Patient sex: M
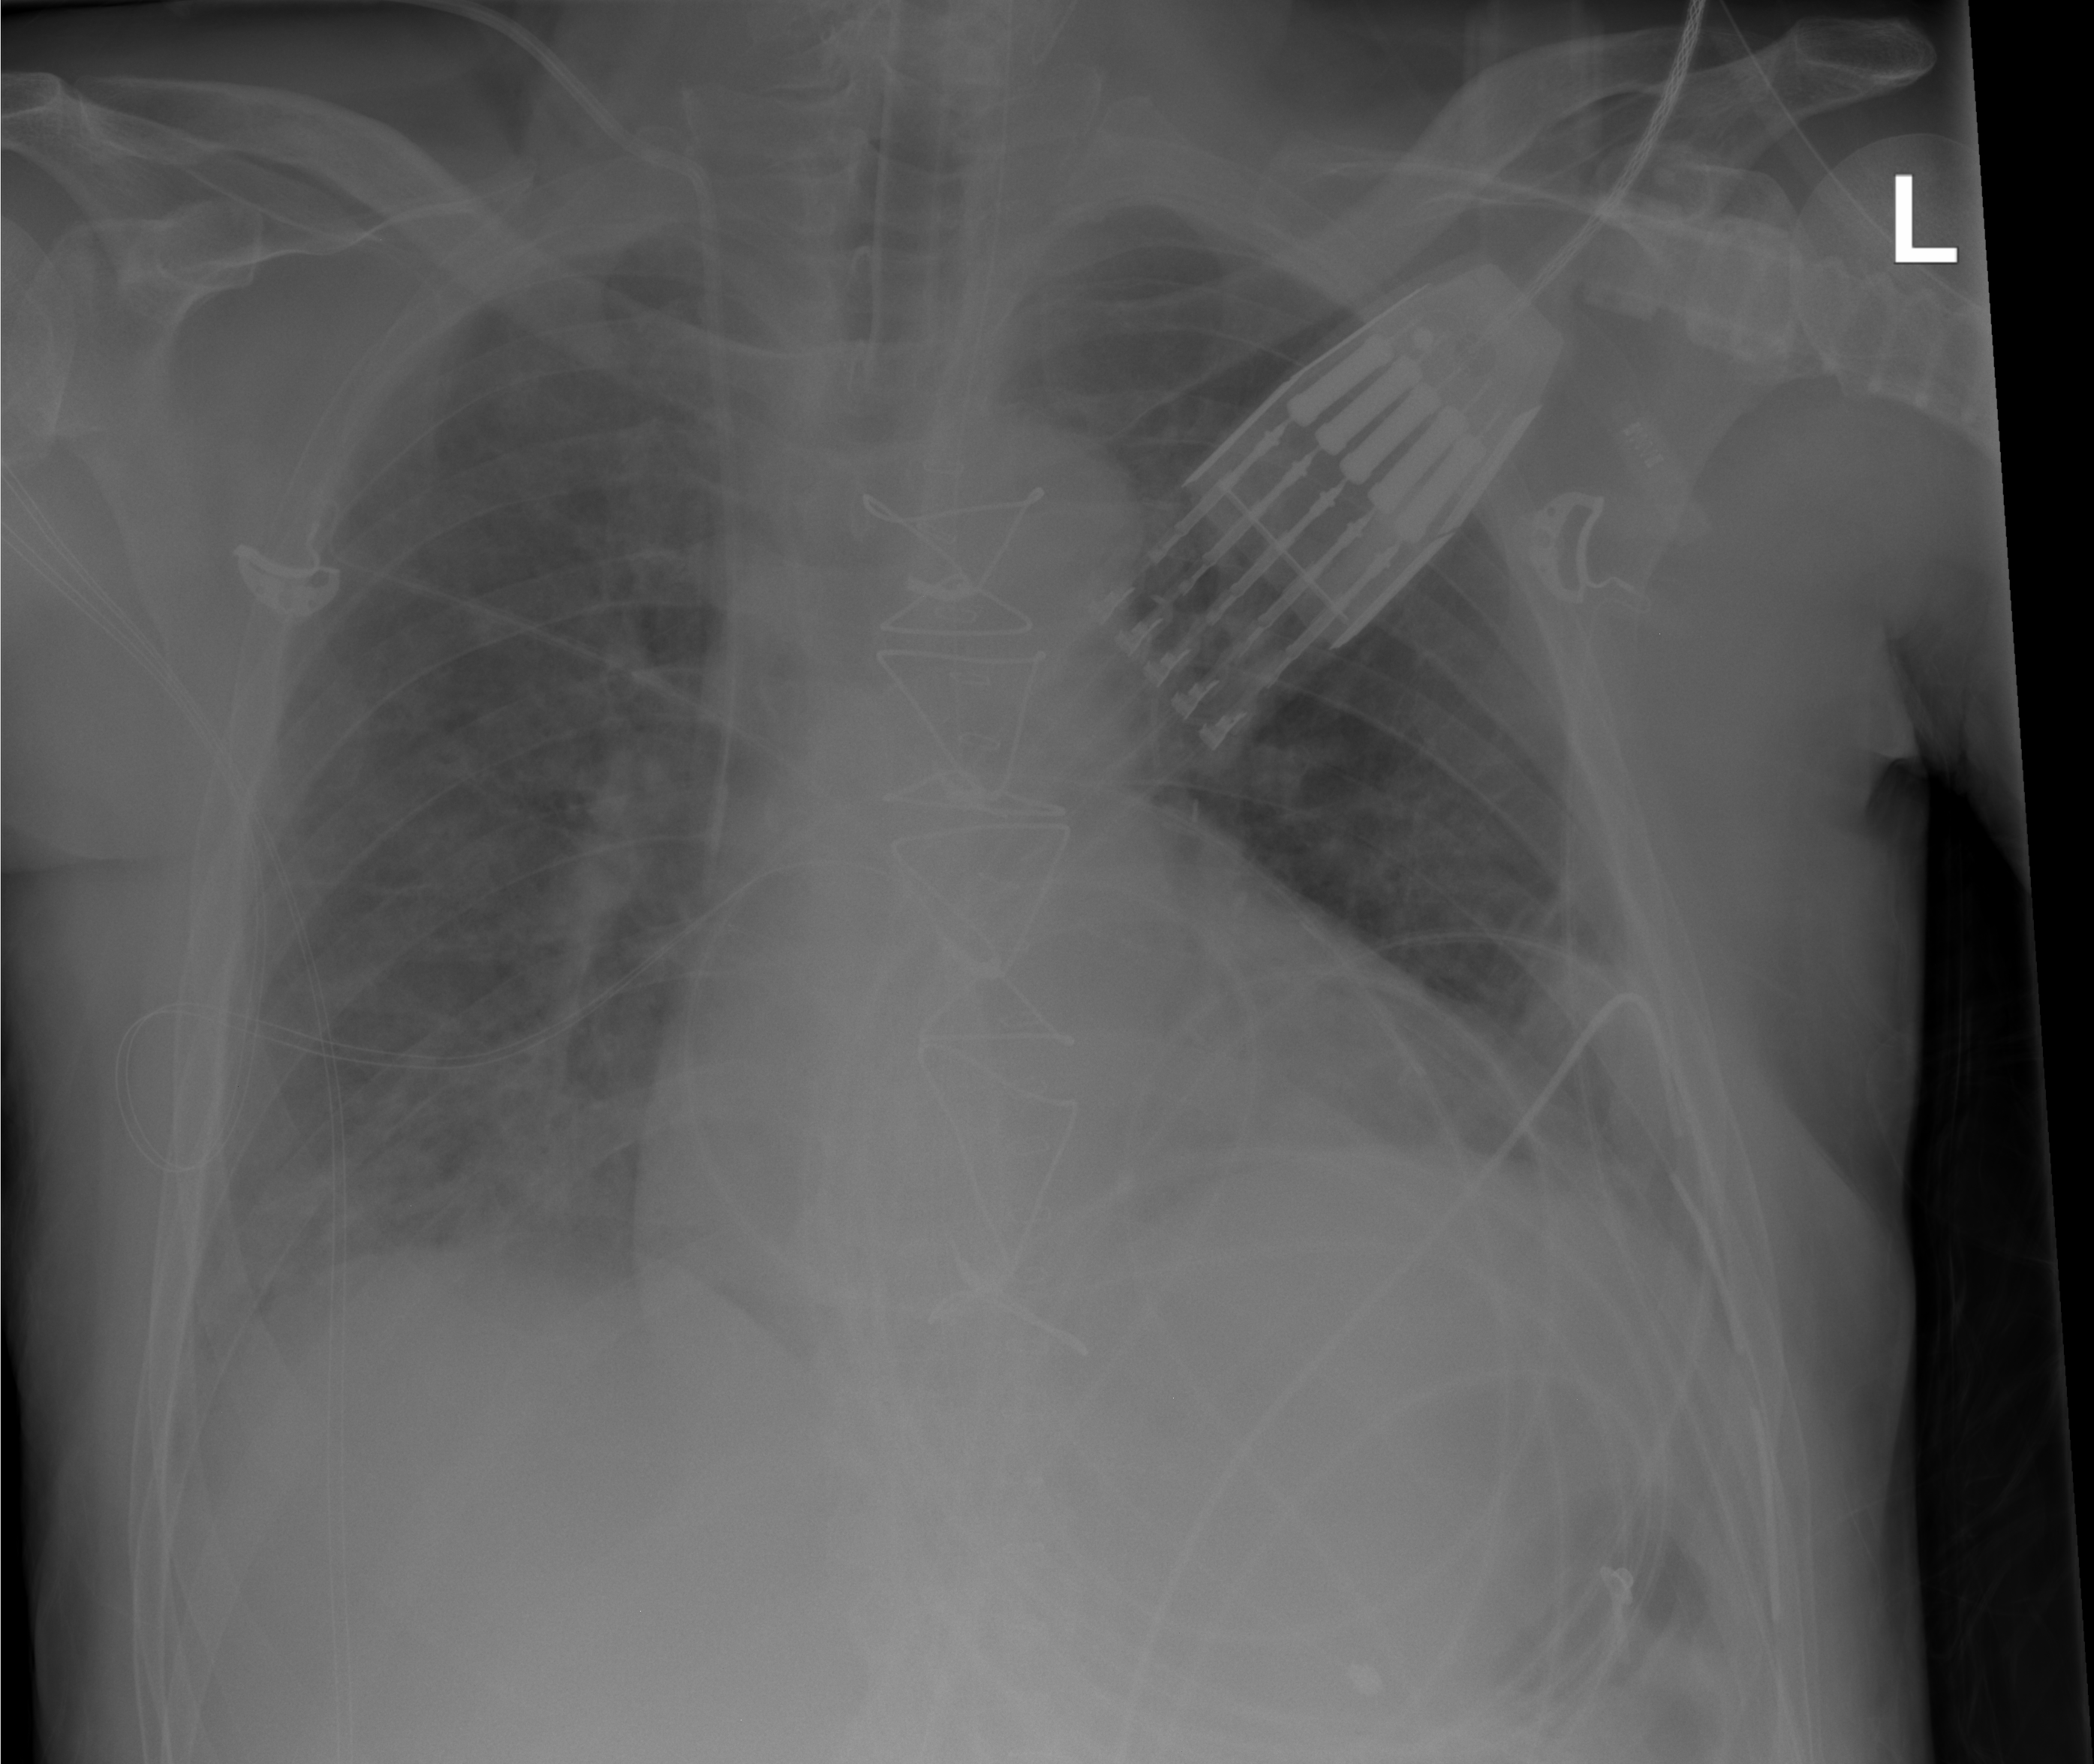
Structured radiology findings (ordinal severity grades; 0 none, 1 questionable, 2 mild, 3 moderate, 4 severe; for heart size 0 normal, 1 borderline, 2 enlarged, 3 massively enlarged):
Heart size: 2
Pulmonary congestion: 2
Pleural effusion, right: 0
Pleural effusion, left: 0
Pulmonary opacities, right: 3
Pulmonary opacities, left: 2
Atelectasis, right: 2
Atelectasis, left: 2